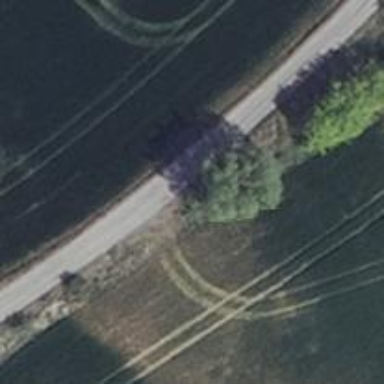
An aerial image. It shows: Dirt track road with grade3 tracktype.